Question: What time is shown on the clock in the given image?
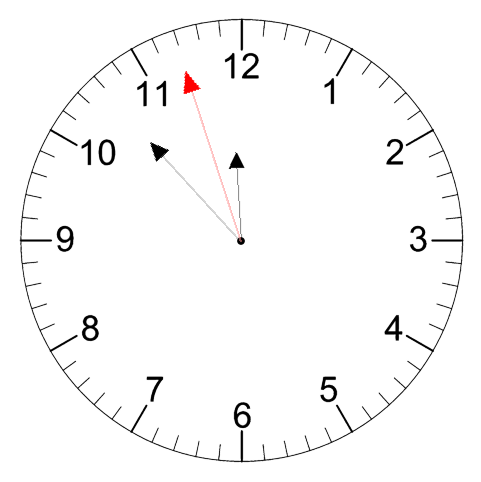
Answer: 11:52:57